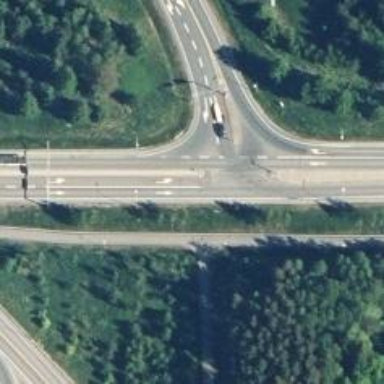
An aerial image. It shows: Asphalt road designated as trunk highway.